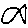
Label: fish